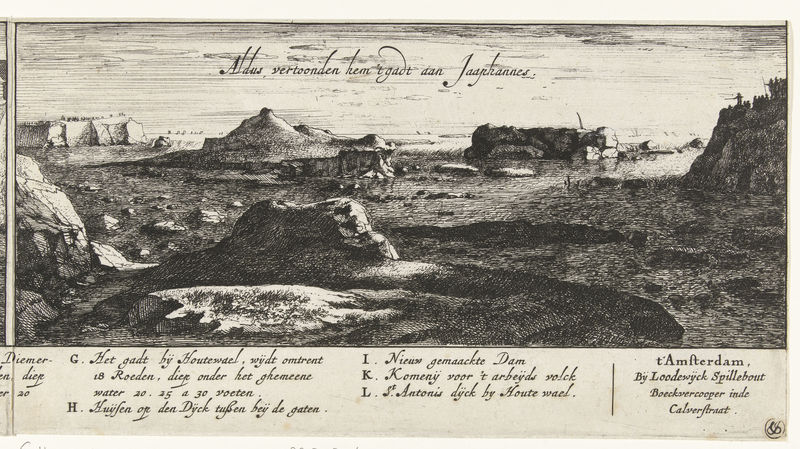
Titel: De doorgebroken Sint-Antoniesdijk bij Jaap Hannes
Künstler: Roelant Roghman
Standort: Amsterdam
Institution: Rijksmuseum
Schlagwörter: gravure, paysage, dessin, rochers, rocher, mer, plage, océan, dunes, dune, plages, amsterdam